Question: I have a multiline 'TextBox' that that fills the space of it's containing window (both vertically and horizontally). When I give it focus to begin typing, the caret position is in the very center of the 'TextBox'... which seems odd to me.

How can I have this start at the top?
The only thing I've found says to set 'VerticalAlignment="Top"' but this has the undesirable effect of the 'TextBox' no longer filling the height of its parent.
Here's the code, container is a standard Grid.
'''
<TextBox Grid.Row="0" TextWrapping="Wrap" AcceptsReturn="True" AcceptsTab="True"
Text="{Binding Description}" Margin="5 5 5 0" />
'''
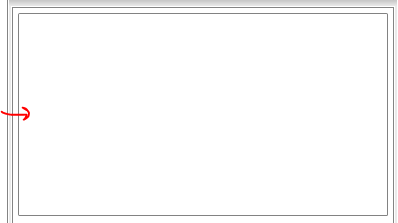
Answer: There are two properties that you can set to fix your problem:
<URL>
<URL>
'''
<TextBox Grid.Row="1" TextWrapping="Wrap" AcceptsReturn="True" AcceptsTab="True"
Text="{Binding Description}" Margin="5 5 5 0"
TextAlignment="Left" VerticalContentAlignment="Top" />
'''